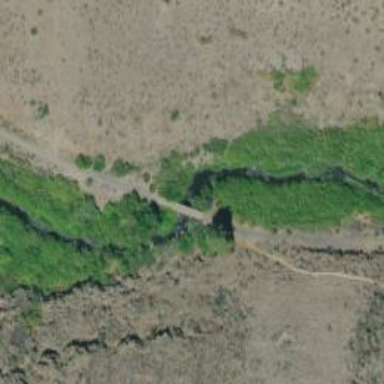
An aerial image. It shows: Abandoned rail line on bridge. The path offers excellent trail visibility.